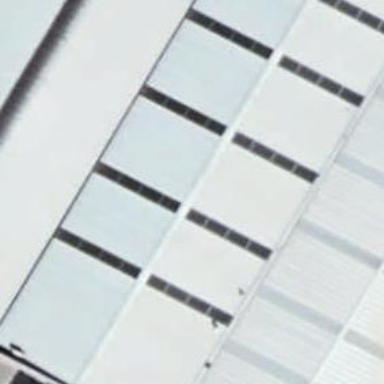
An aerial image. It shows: Warehouse building.